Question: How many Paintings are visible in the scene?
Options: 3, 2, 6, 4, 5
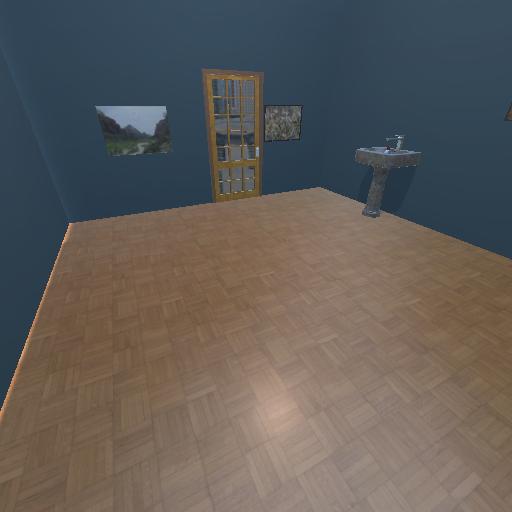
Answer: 3